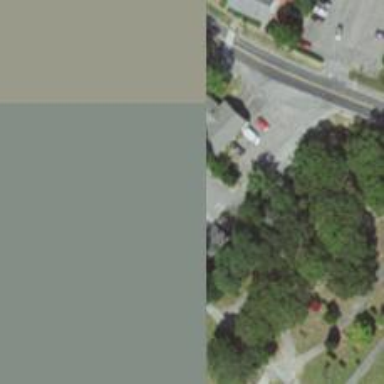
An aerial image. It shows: Parking space.